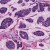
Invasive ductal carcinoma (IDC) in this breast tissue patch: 0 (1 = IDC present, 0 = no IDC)